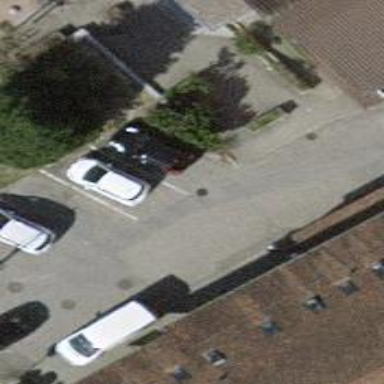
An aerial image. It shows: Footway area.